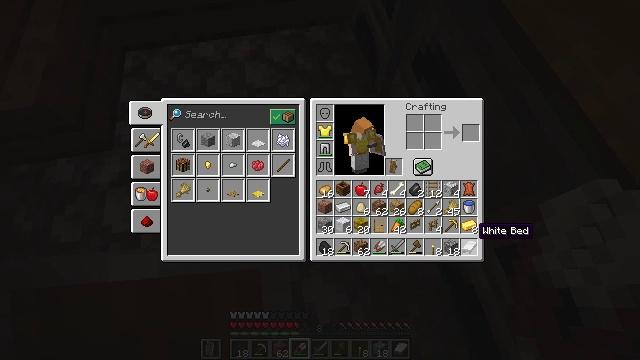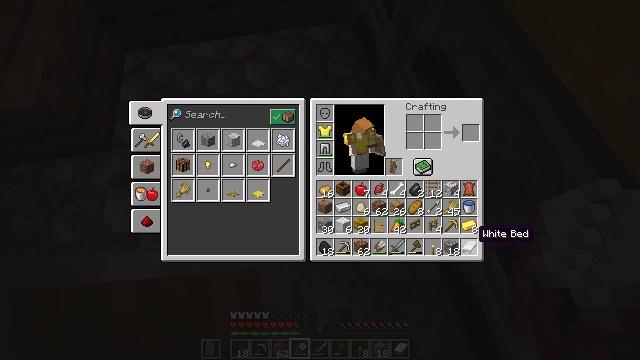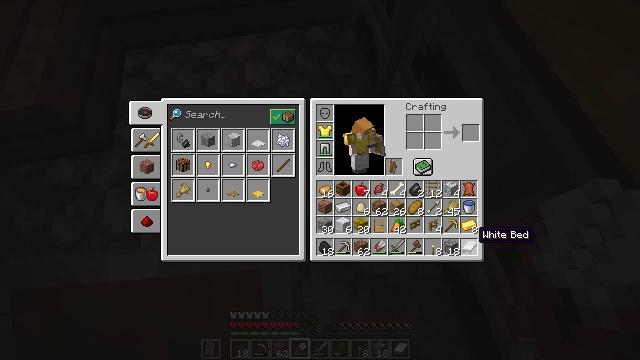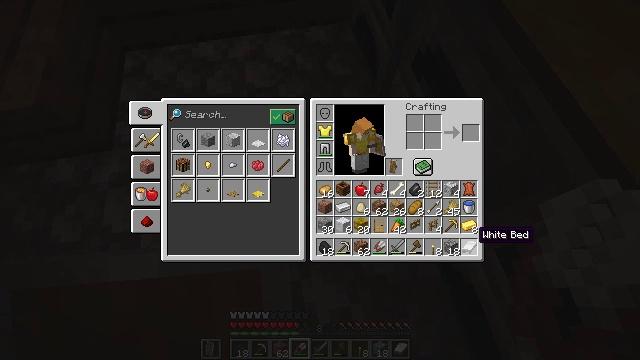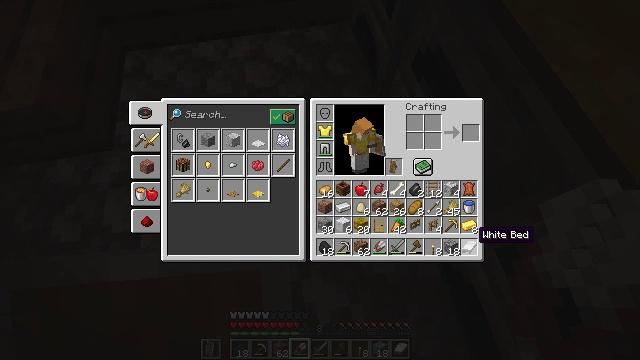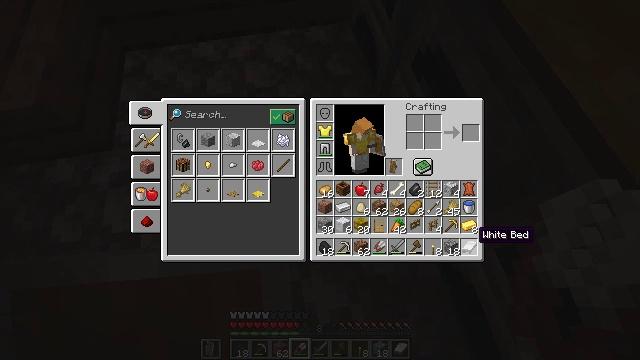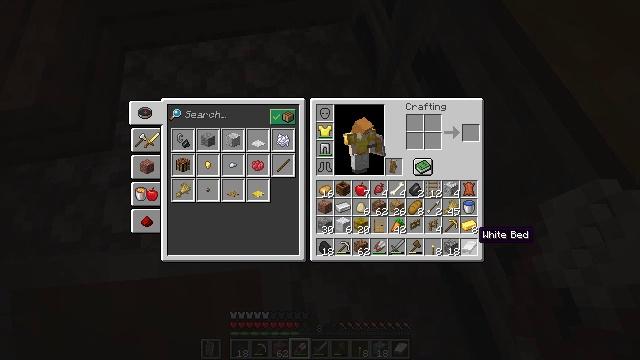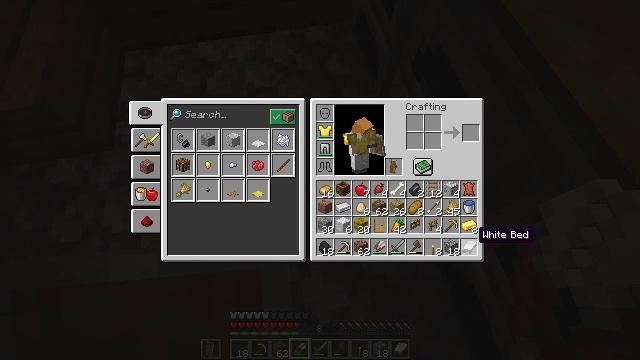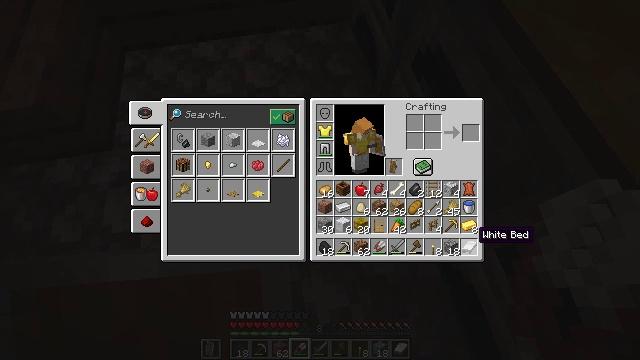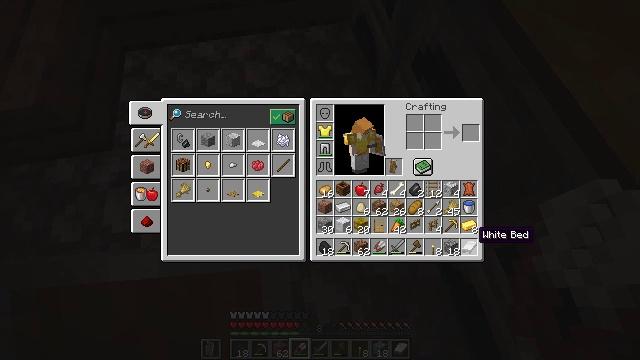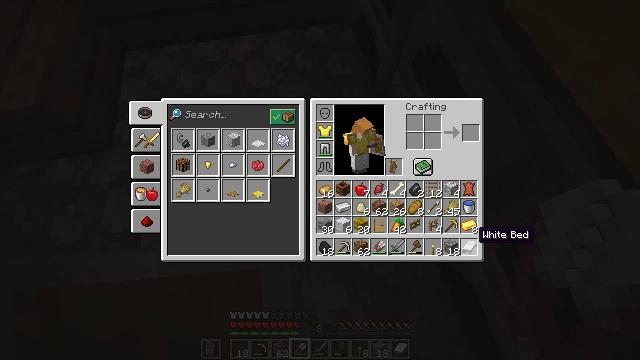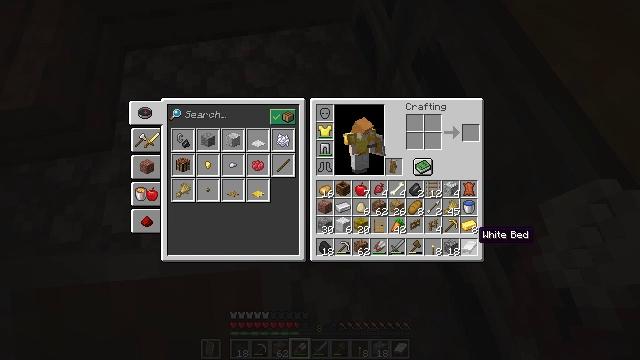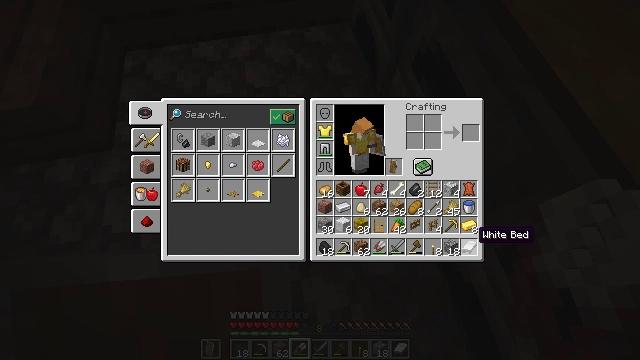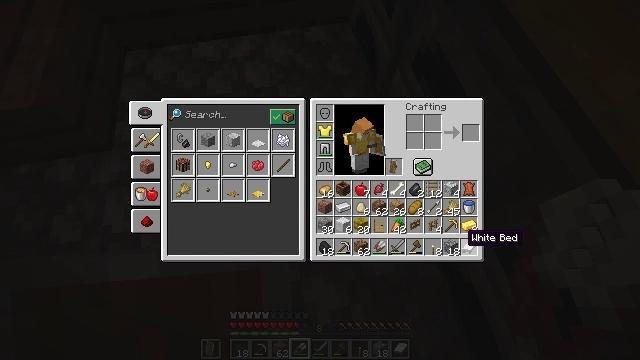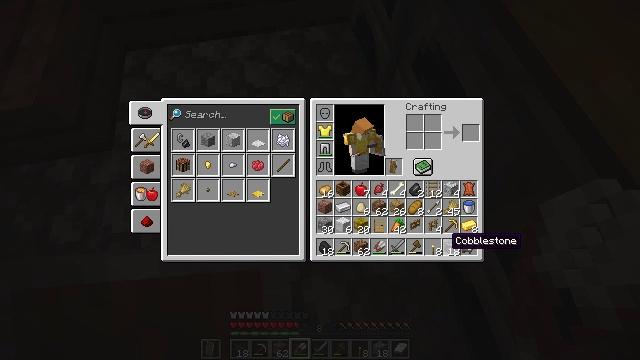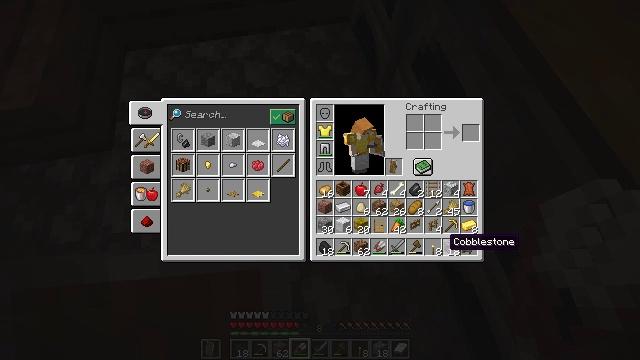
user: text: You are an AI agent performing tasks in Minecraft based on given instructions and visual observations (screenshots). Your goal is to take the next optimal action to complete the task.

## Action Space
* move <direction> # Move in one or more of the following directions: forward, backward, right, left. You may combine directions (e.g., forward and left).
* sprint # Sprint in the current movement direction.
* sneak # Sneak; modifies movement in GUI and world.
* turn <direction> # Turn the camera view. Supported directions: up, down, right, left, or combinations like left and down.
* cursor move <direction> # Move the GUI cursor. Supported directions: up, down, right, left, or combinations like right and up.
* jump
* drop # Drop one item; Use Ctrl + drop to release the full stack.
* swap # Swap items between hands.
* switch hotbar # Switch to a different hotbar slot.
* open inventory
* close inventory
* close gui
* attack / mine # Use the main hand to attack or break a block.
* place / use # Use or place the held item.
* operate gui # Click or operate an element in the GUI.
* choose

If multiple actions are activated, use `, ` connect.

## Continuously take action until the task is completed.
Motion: motion action
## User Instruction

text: Remove an oak door from the inventory.
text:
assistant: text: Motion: no_op
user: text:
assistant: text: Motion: no_op
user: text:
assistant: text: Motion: no_op
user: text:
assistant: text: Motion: no_op
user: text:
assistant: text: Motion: no_op
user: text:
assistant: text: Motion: no_op
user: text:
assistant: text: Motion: no_op
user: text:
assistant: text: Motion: no_op
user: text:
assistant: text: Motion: no_op
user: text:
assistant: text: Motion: no_op
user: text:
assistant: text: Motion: no_op
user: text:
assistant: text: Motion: no_op
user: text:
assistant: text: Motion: turn left
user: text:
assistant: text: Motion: turn left
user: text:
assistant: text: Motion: no_op
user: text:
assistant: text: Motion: no_op
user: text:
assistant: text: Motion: no_op
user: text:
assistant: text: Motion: no_op
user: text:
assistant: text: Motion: turn left
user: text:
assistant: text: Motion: turn left
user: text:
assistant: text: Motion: no_op
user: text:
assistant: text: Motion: no_op
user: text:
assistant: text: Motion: no_op
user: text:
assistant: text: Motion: no_op
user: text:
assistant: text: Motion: no_op
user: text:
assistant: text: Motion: no_op
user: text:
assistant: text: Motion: no_op
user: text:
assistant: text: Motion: no_op
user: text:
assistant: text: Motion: no_op
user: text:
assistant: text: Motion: no_op